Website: lowes
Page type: delivery-shipping
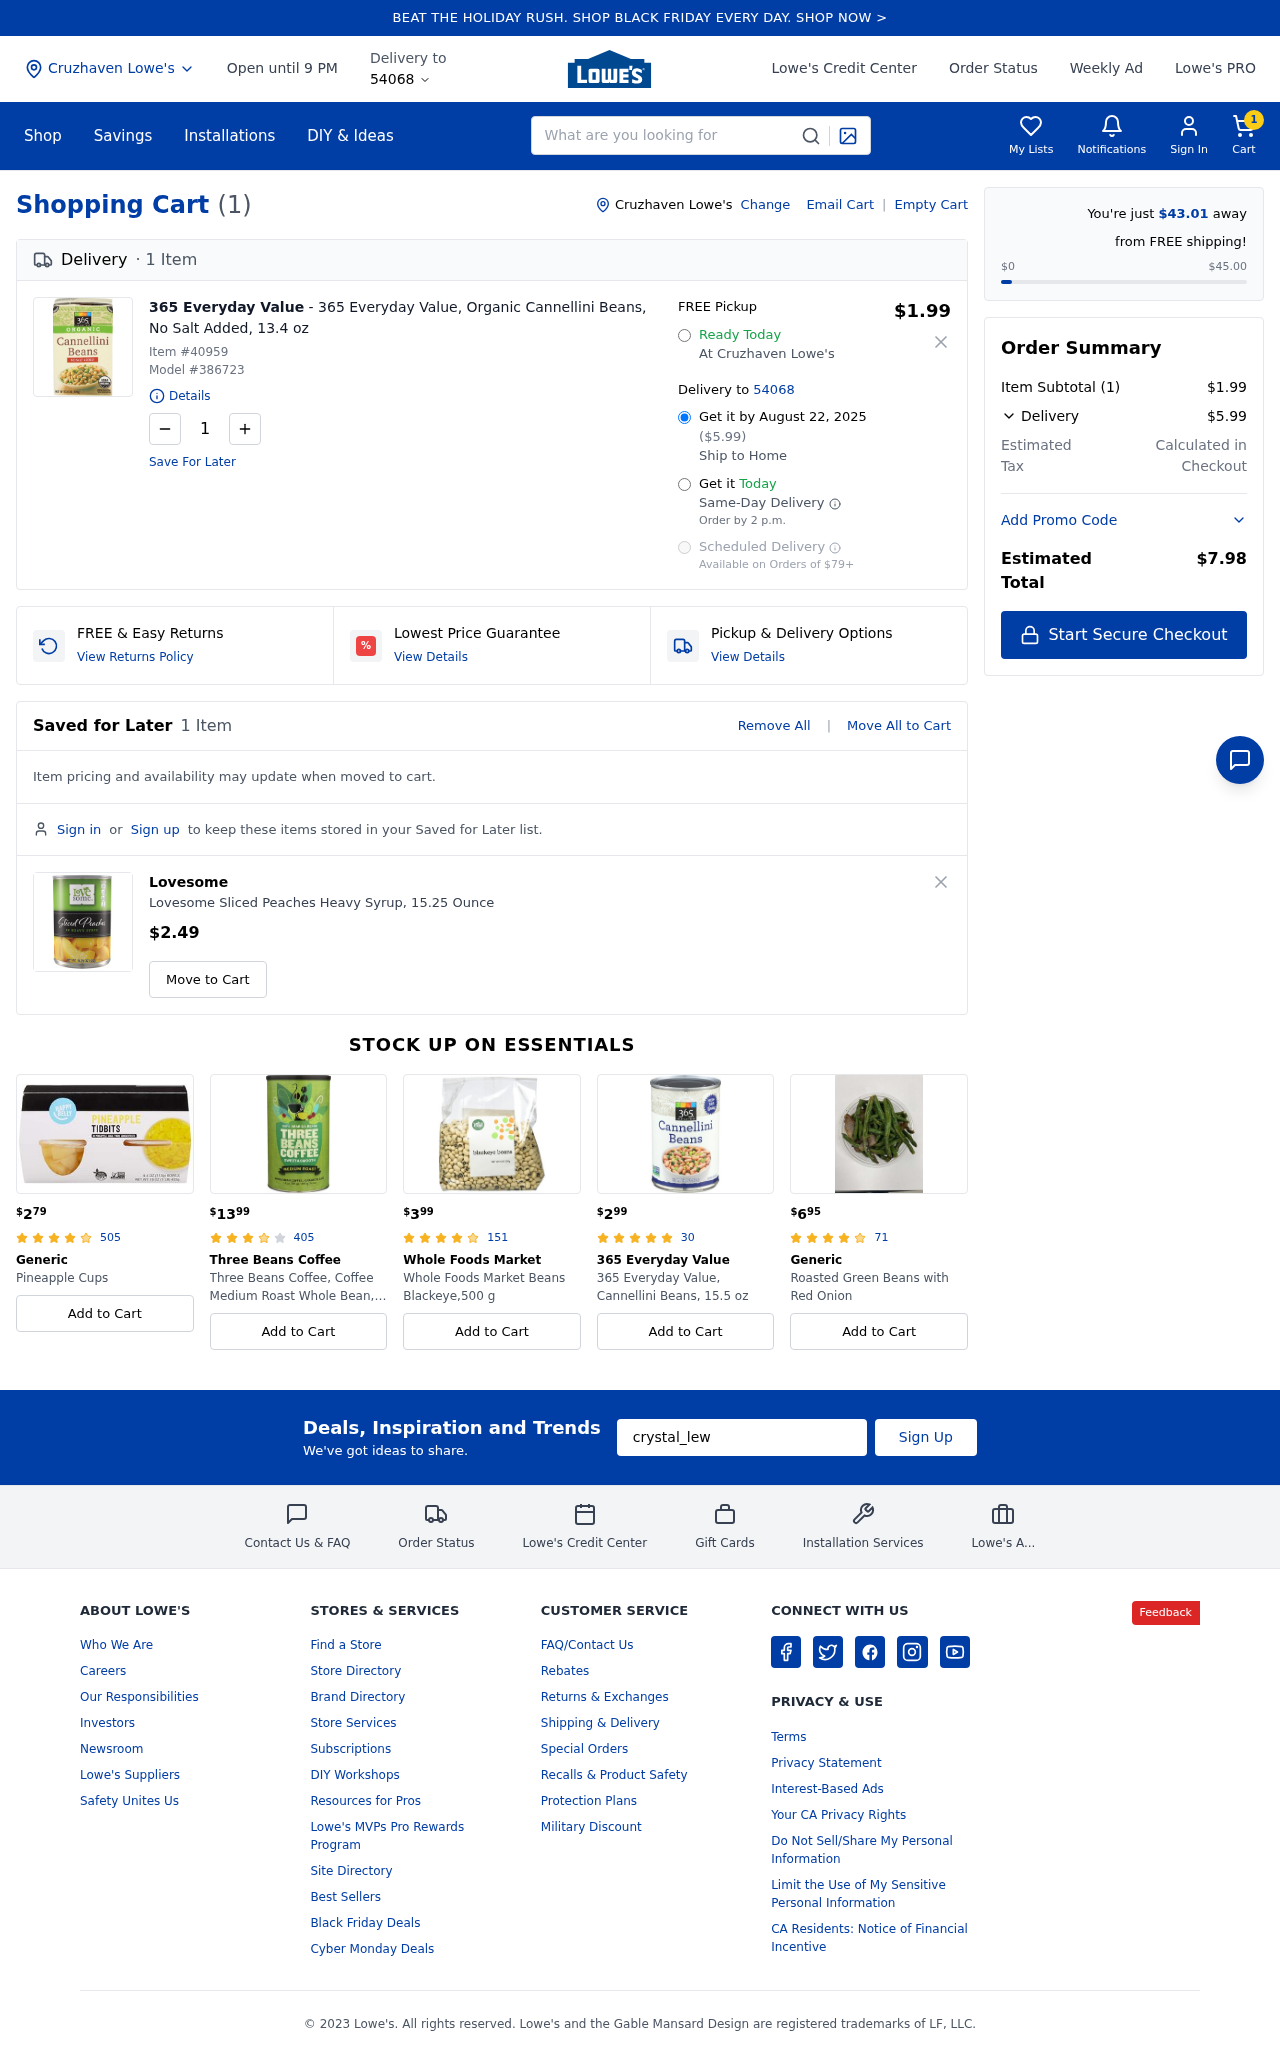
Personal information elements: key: PII_CITY
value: Cruzhaven
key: PII_EMAIL
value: crystal_lewis@gmail.com
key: PII_POSTCODE
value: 54068
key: PII_CITY2
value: Cruzhaven
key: PII_CITY3
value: Cruzhaven
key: PII_POSTCODE2
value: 54068
Product elements: key: PRODUCT1_BRAND
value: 365 Everyday Value
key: PRODUCT1_NAME
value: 365 Everyday Value, Organic Cannellini Beans, No Salt Added, 13.4 oz
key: PRODUCT1_PRICE
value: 1.99
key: PRODUCT1_QUANTITY
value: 1
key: PRODUCT2_BRAND
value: Lovesome
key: PRODUCT2_NAME
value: Lovesome Sliced Peaches Heavy Syrup, 15.25 Ounce
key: PRODUCT2_PRICE
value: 2.49
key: PRODUCT1_ITEM_NUMBER
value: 40959
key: PRODUCT1_MODEL_NUMBER
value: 386723
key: PRODUCT3_PRICE
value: $279
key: PRODUCT3_NUM_RATINGS
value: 505
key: PRODUCT3_BRAND
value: Generic
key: PRODUCT3_NAME
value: Pineapple Cups
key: PRODUCT4_PRICE
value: $1399
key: PRODUCT4_NUM_RATINGS
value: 405
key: PRODUCT4_BRAND
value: Three Beans Coffee
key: PRODUCT4_NAME
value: Three Beans Coffee, Coffee Medium Roast Whole Bean, 14 Ounce
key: PRODUCT5_PRICE
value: $399
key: PRODUCT5_NUM_RATINGS
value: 151
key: PRODUCT5_BRAND
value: Whole Foods Market
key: PRODUCT5_NAME
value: Whole Foods Market Beans Blackeye,500 g
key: PRODUCT6_PRICE
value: $299
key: PRODUCT6_NUM_RATINGS
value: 30
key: PRODUCT6_BRAND
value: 365 Everyday Value
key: PRODUCT6_NAME
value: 365 Everyday Value, Cannellini Beans, 15.5 oz
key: PRODUCT7_PRICE
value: $695
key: PRODUCT7_NUM_RATINGS
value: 71
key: PRODUCT7_BRAND
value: Generic
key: PRODUCT7_NAME
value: Roasted Green Beans with Red Onion
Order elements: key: ORDER_NUM_ITEMS
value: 1
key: ORDER_DELIVERY_DATE
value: August 22, 2025
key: ORDER_SHIPPING_COST
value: $5.99
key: AWAY_FROM_FREE_SHIPPING
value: $43.01
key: ORDER_SUBTOTAL
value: $1.99
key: ORDER_TOTAL
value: $7.98
Search elements: key: HEADER_SEARCH
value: What are you looking for